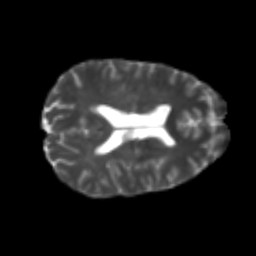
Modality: T2w
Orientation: axial
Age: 24
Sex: male
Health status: healthy
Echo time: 0.074 s